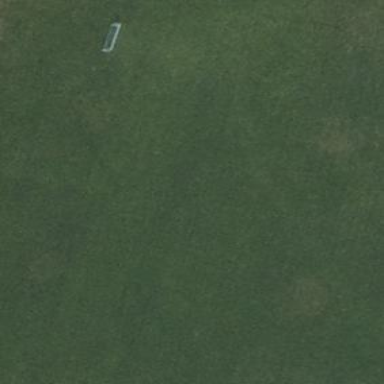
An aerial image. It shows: Soccer pitch with grass surface for leisure and sports.